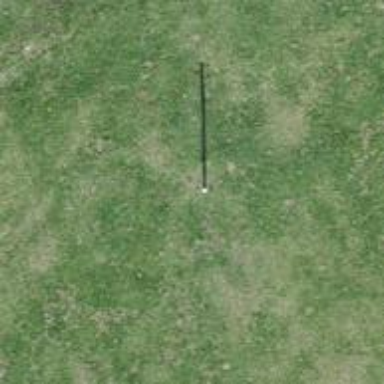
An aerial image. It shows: Power pole.